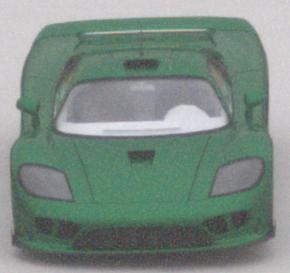
Make: Saleen
Model: S7
Detailed model: -
Model produced from: 2000
Model produced until: 2008
Doors: 2
Color: green
Road condition: dry road
Daytime: midday
Contrast: low contrast